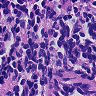
Metastatic tissue present: no